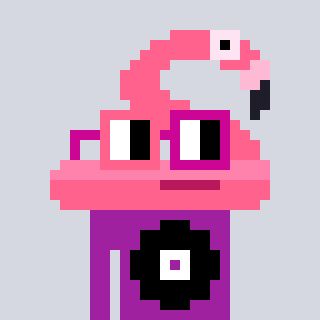
a pixel art character with square pink and red glasses, a flamingo-shaped head and a magenta-colored body on a cool background